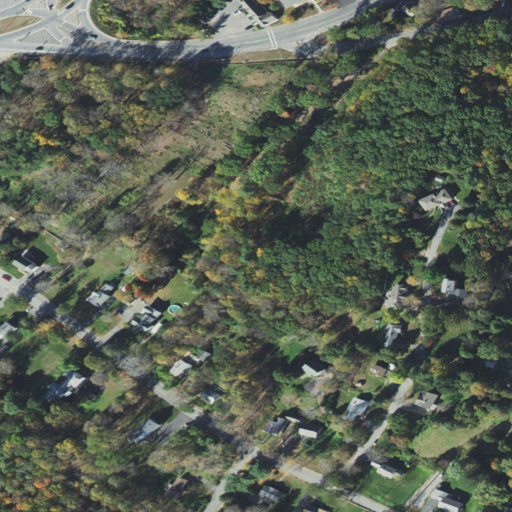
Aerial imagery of mountain in Massachusetts named Kendall Hill containing deciduous forest, low intensity development, open development, medium intensity development, mixed forest, high intensity development, pasture, and grassland